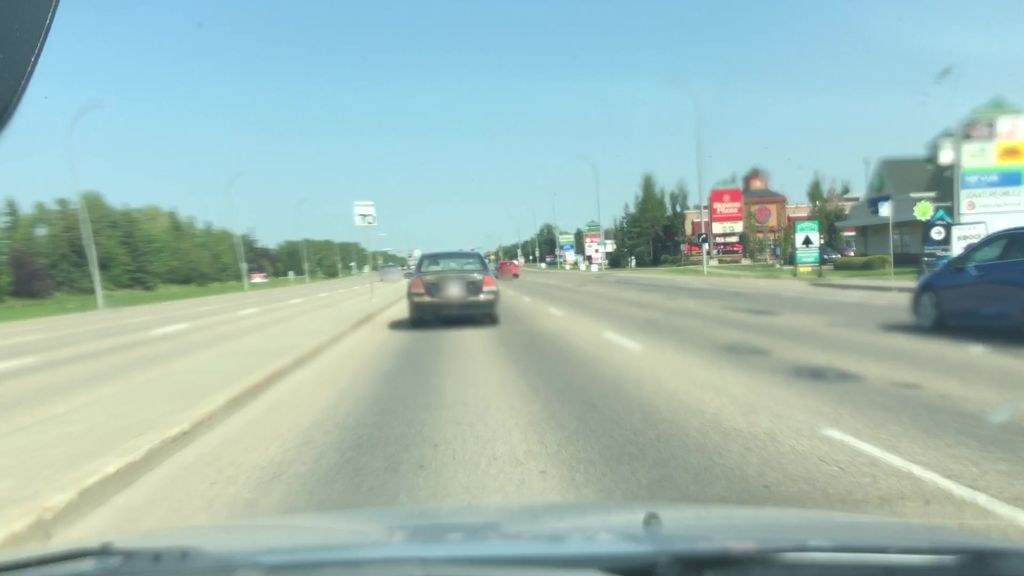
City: edmonton